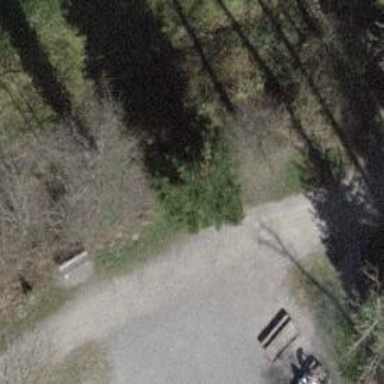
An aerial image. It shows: Bench for seating.